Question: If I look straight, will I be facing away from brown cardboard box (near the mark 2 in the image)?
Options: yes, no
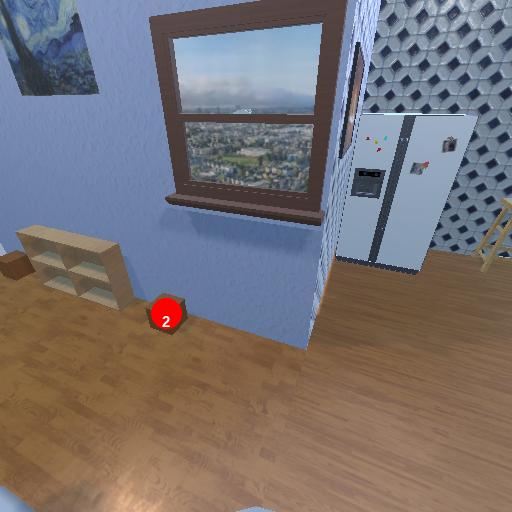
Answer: yes